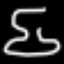
Label: hourglass